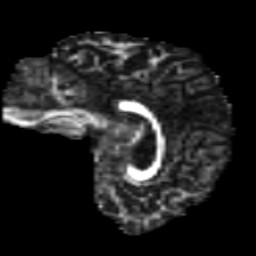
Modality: FA
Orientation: sagittal
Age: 17
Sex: male
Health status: ill
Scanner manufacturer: ge
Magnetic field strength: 3 T
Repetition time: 6.776 s
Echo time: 0.0794 s